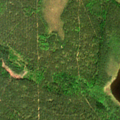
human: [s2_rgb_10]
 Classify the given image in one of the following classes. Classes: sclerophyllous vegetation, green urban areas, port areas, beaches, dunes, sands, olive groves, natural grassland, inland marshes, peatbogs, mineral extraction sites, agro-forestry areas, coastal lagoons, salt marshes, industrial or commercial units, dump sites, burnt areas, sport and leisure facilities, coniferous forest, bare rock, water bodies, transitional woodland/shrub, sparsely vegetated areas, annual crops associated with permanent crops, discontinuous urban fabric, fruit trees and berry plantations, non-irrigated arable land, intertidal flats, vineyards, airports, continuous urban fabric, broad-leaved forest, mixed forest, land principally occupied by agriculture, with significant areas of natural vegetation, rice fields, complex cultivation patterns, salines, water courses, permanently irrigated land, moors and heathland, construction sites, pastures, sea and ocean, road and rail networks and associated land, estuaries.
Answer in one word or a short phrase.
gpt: coniferous forest, mixed forest, transitional woodland/shrub, water bodies